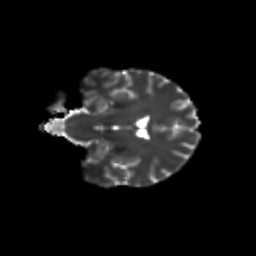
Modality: T2w
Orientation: coronal
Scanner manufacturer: siemens
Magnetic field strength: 3 T
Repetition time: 9.2 s
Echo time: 0.084 s